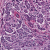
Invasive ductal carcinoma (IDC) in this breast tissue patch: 1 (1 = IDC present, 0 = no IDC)